Field crop: maize
Growth stage: 2
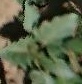
Species: datura